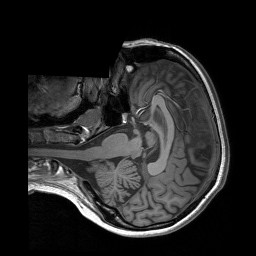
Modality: T1w
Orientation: axial
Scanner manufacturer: siemens
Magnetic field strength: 3 T